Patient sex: M
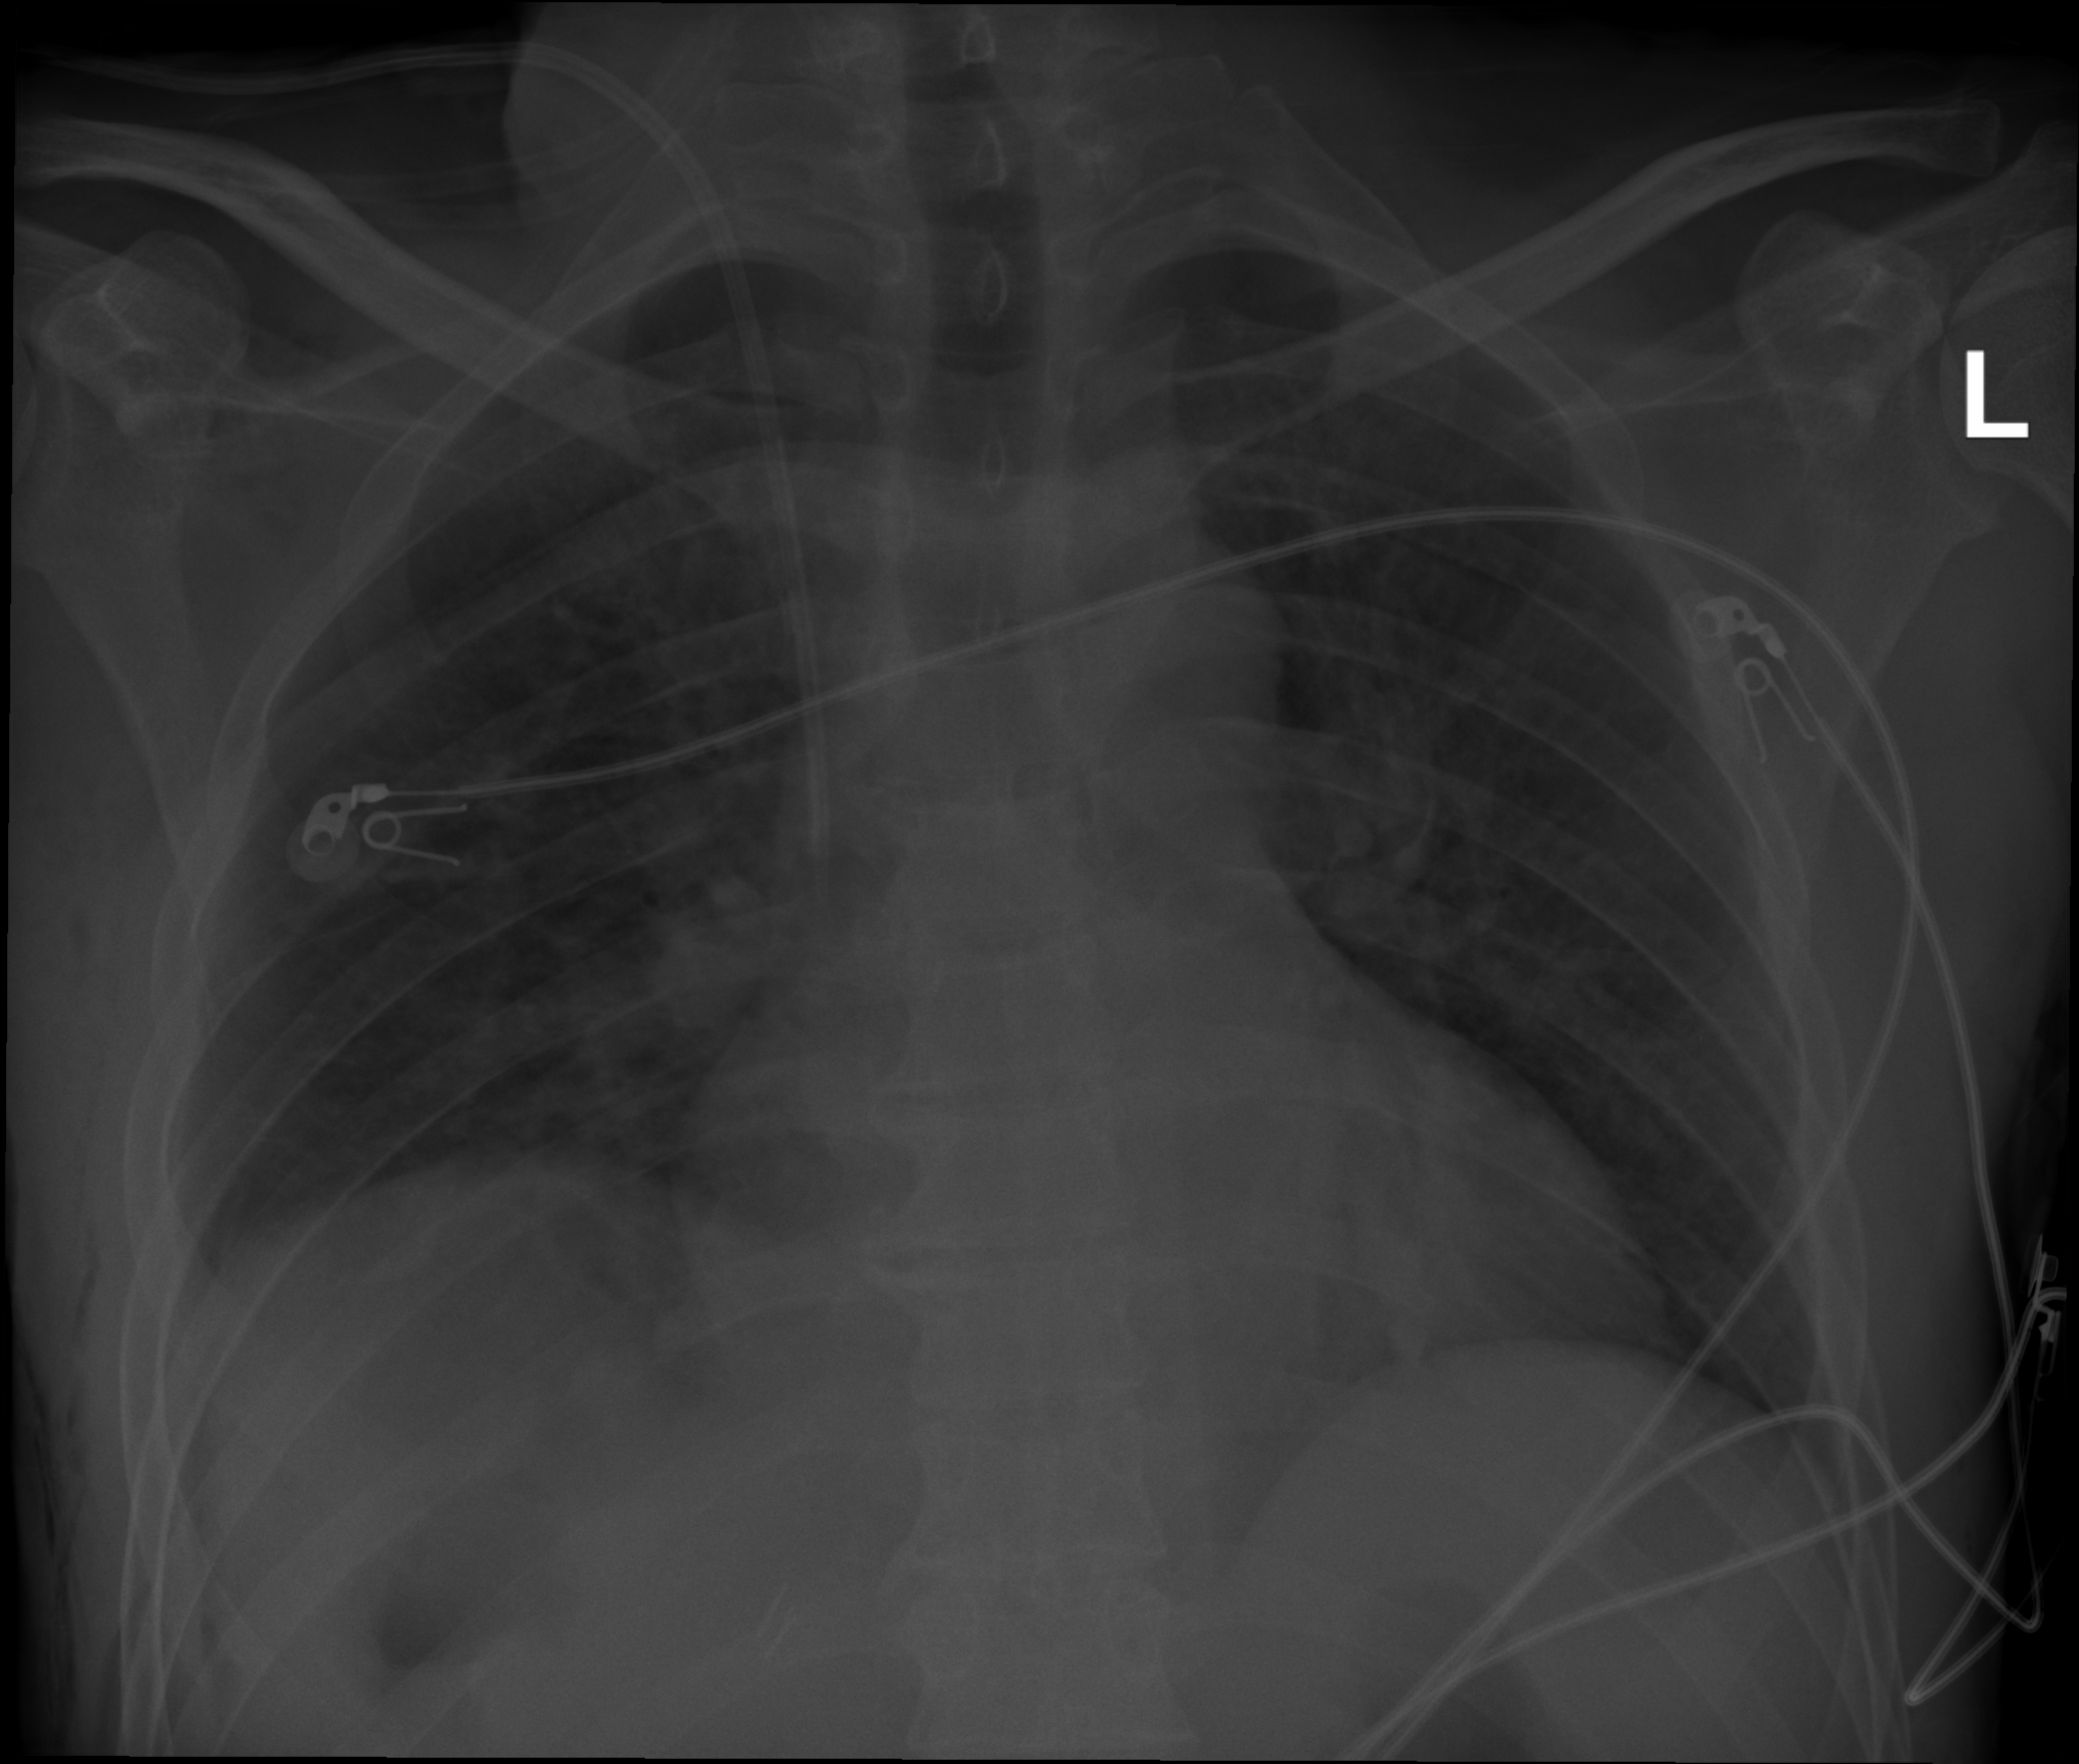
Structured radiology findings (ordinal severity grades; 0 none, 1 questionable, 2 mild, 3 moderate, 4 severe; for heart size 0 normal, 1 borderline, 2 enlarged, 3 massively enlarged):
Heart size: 0
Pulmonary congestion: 2
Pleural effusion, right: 2
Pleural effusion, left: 0
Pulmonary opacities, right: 0
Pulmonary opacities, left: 0
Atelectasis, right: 2
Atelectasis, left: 0